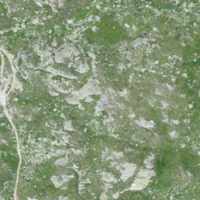
EUNIS habitat code: 31
Species observed at this site:
Arnica montana